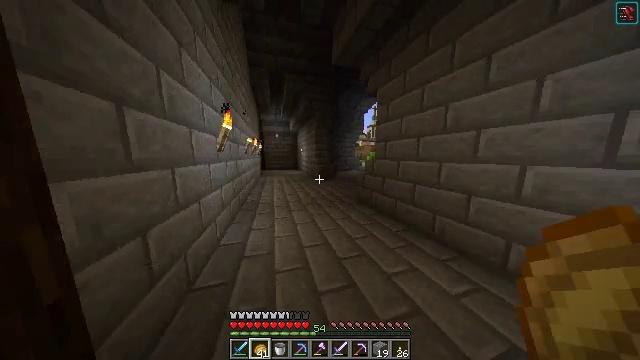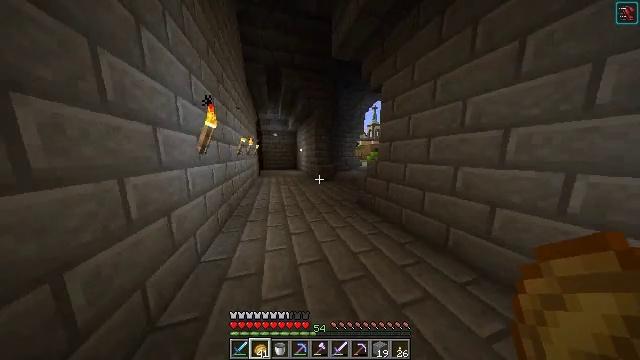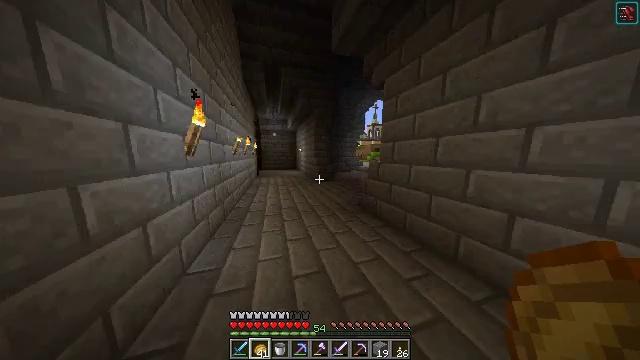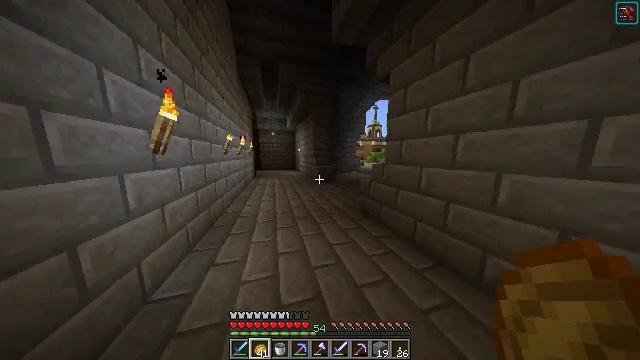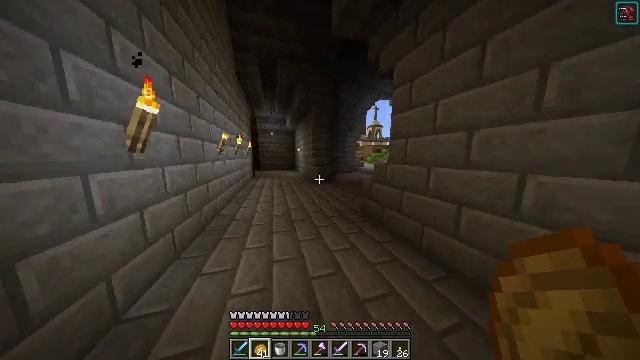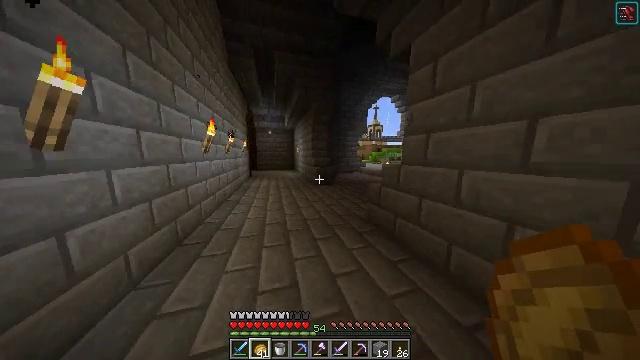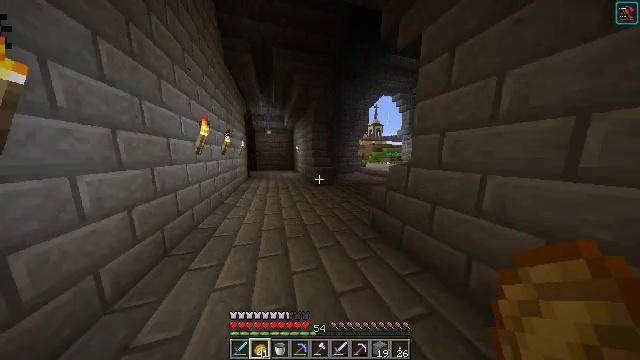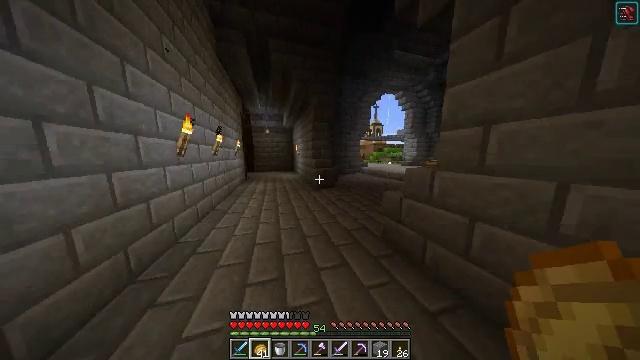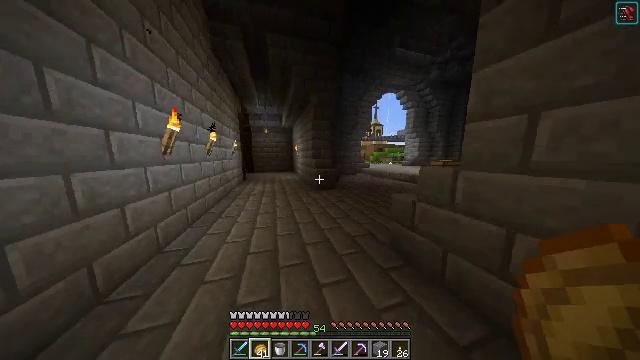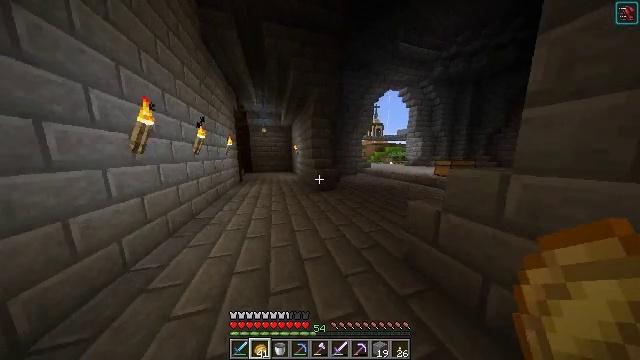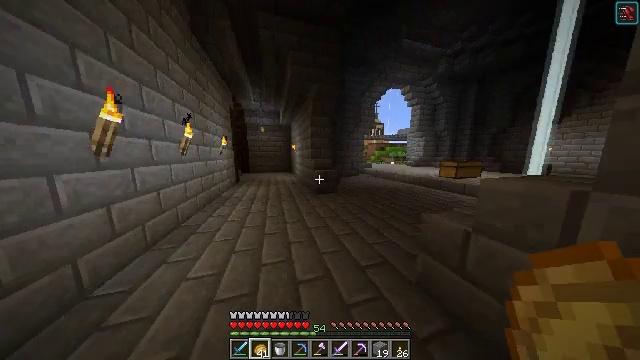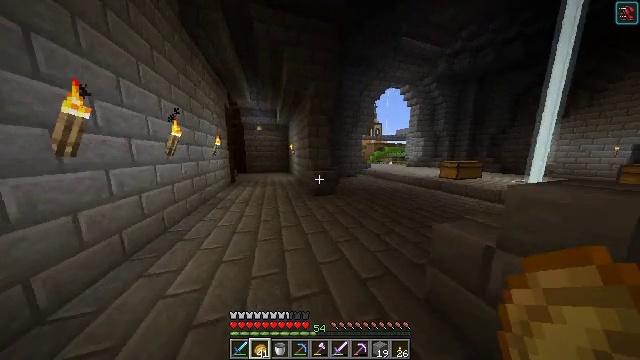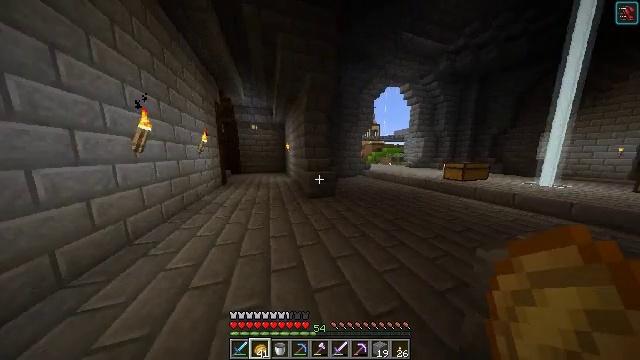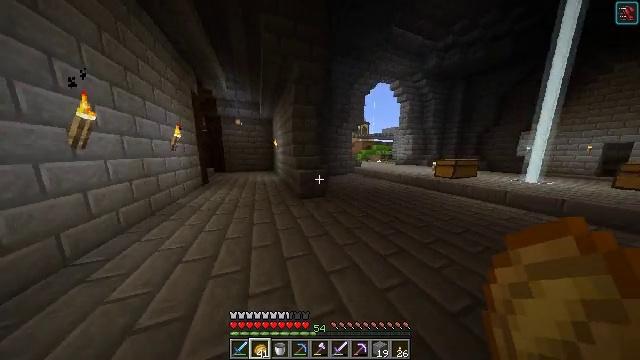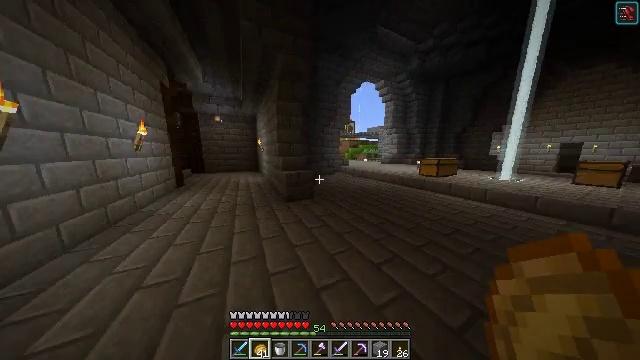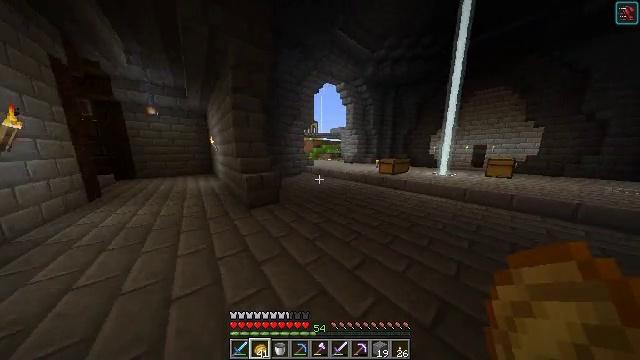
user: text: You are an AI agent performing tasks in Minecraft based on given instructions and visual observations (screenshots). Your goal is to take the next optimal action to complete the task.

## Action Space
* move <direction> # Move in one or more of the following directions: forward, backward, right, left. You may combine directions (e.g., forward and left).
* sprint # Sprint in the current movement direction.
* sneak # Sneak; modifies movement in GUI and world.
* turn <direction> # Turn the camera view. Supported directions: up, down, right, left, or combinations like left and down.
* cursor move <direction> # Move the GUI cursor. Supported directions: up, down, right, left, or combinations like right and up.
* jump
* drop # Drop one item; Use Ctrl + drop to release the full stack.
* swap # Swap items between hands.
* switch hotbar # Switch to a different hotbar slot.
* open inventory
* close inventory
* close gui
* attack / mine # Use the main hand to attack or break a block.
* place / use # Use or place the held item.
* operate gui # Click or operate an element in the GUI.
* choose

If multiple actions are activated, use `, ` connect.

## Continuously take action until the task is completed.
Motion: motion action
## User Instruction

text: Combine ice blocks in the crafting table to get packed ice.
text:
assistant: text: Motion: move forward
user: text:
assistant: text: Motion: move forward
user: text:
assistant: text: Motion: move forward
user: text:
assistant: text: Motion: move forward
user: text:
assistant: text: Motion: move forward
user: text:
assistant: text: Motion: move forward
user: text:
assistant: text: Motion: move forward
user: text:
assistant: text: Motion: move forward
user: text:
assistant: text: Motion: move forward
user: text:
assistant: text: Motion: move forward
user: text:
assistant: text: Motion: move forward
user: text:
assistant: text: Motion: move forward
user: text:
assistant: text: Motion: move forward, turn right
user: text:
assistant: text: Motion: move forward, turn right
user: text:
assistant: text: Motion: move forward, turn right
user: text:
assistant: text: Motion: move forward, turn right
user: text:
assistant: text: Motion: move forward, turn right
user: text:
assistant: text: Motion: move forward
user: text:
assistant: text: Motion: move forward
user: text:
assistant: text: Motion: move forward
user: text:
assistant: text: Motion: move forward
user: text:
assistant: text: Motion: move forward
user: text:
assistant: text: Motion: move forward
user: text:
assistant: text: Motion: move forward
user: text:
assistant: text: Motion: move forward
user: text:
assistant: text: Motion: move forward
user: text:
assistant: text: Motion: move forward
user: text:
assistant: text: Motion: move forward
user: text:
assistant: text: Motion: move forward, turn left
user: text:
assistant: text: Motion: move forward